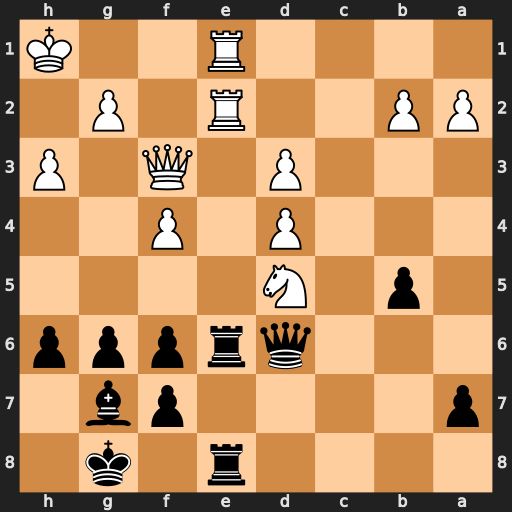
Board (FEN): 4r1k1/p4pb1/3qrppp/1p1N4/3P1P2/3P1Q1P/PP2R1P1/4R2K
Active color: b
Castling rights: -
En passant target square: -
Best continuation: Rxe2 Rxe2 Rxe2